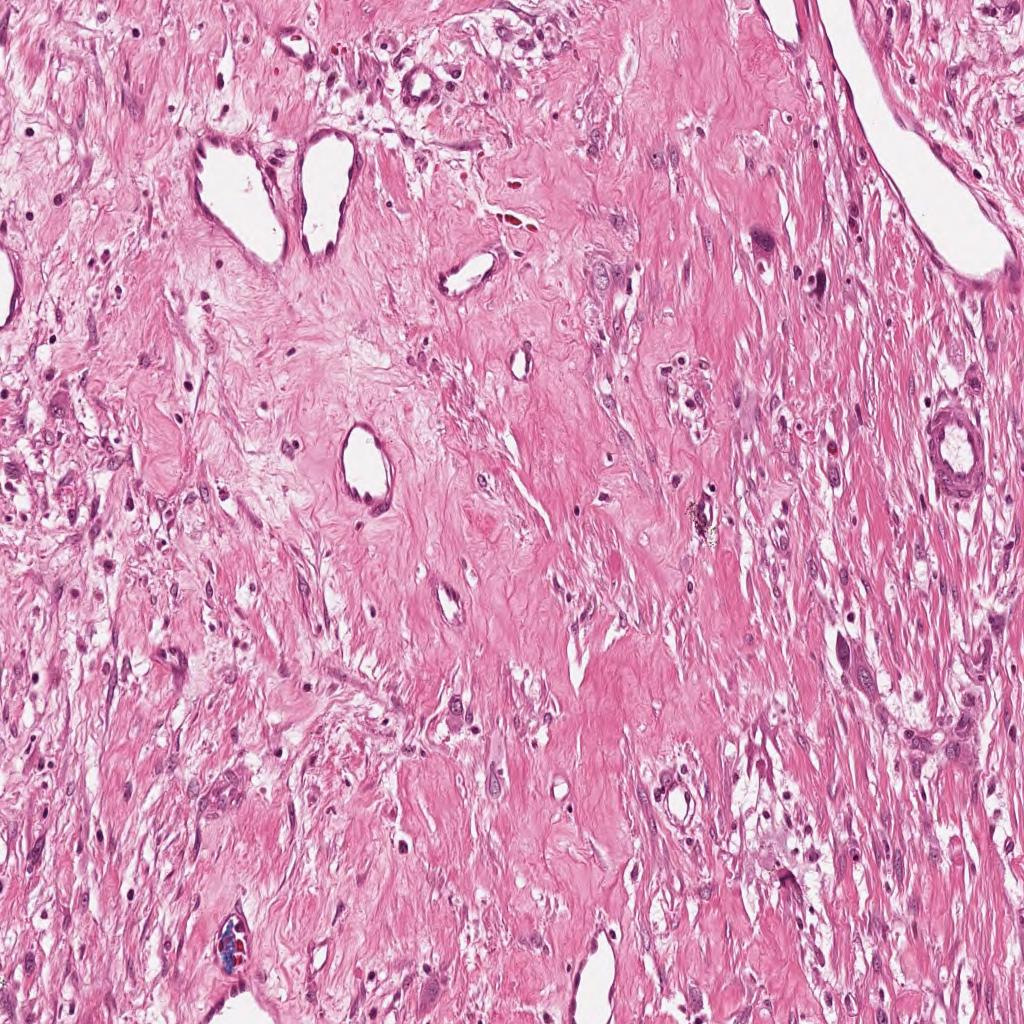
Label: Non-Viable-Tumor